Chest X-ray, PA view. Patient: 73 years old, sex M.
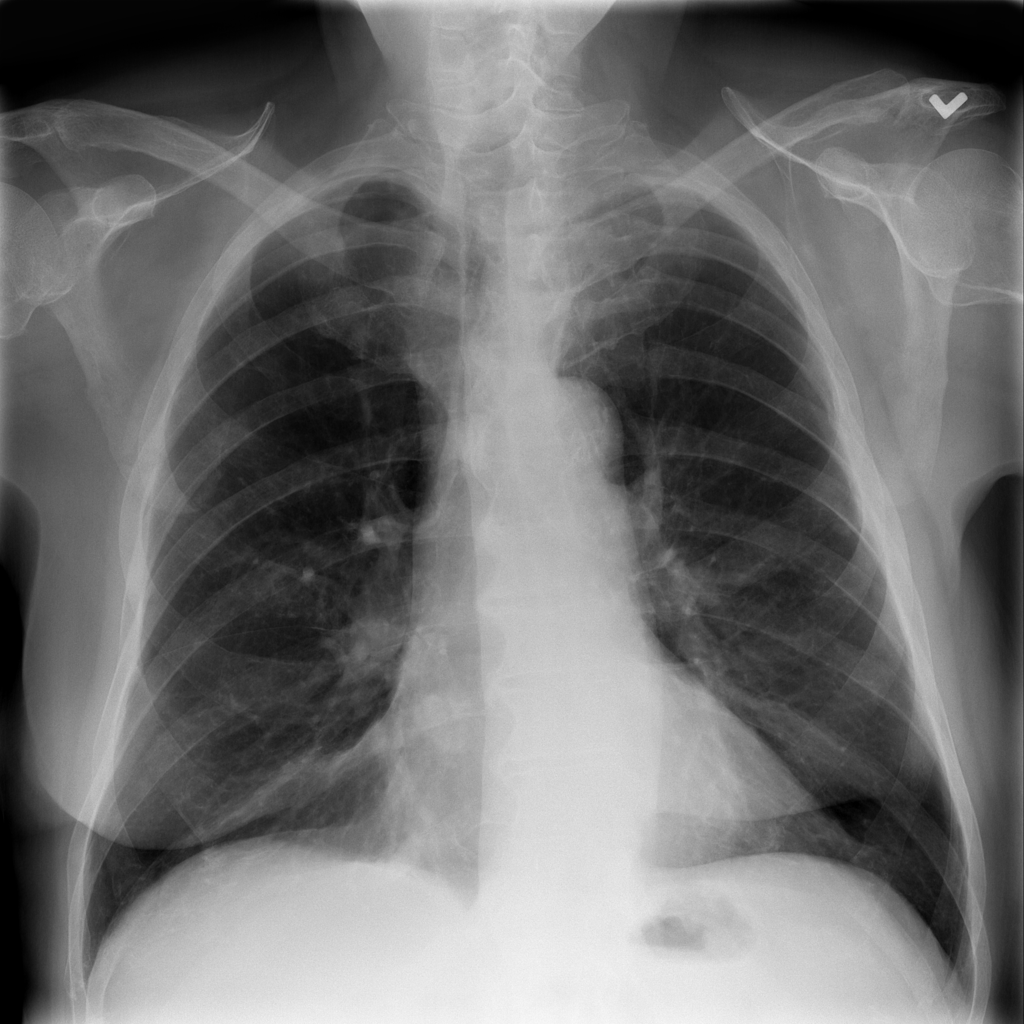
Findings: No Finding